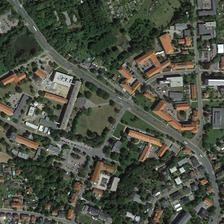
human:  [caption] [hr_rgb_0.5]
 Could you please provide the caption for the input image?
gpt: many trees were planted around the house .

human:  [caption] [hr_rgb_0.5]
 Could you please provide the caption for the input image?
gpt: many trees were planted around the house .

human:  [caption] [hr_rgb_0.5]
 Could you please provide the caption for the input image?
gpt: on both sides of the road are houses with lots of red roofs .

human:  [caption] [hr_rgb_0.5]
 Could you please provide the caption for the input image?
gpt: on both sides of the road are houses with lots of red roofs .

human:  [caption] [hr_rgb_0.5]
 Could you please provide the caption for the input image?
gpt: on both sides of the road are houses with lots of red roofs .